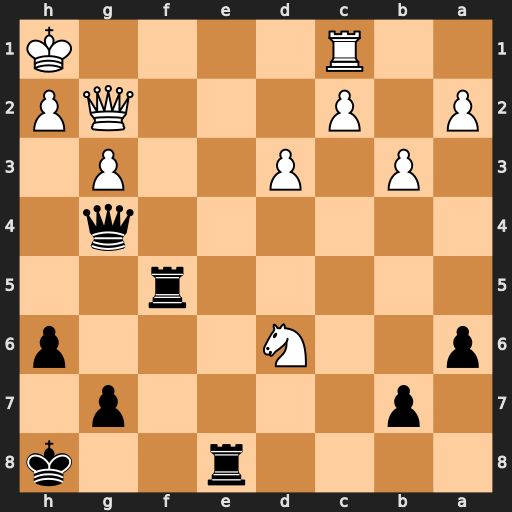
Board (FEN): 4r2k/1p4p1/p2N3p/5r2/6q1/1P1P2P1/P1P3QP/2R4K
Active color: b
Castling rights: -
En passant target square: -
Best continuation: Re2 Nxf5 Rxg2